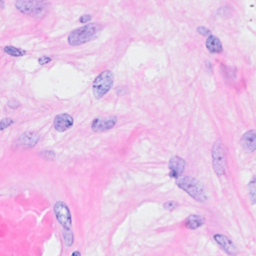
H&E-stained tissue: Breast